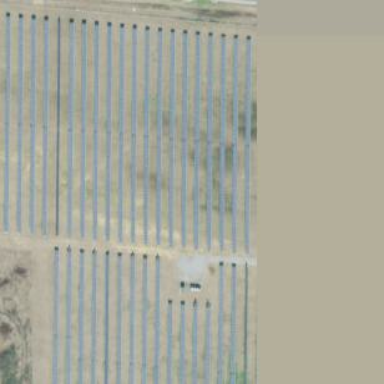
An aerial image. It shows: Solar power plant using photovoltaic technology.